\RaggedRight
11. $\blacklozenge$ 模型展示$\blacklozenge$

\vspace{0.5em}
\noindent
如图 1，把A字形相似的两个三角形中的一个固定，另一个三角形绕其公共顶点旋转，在旋转的过程中生成一对新的相似三角形.

\vspace{0.5em}
\noindent
$\blacklozenge$ 理解模型$\blacklozenge$

\vspace{0.5em}
\noindent
（1）如图 2，在$\triangle ABC$中，$AB = AC$，点$D$在$AB$边上，$\angle CDE = \angle BAC = 60^\circ$，$CD = ED$，连接$BE$，$EC$．则$\angle EBA = \underline{\quad\quad\quad}$，$AD$与$EB$的数量关系是$\underline{\quad\quad\quad}$．

\vspace{0.5em}
\noindent
（2）如图 3，在$\text{Rt}\triangle ABC$和$\text{Rt}\triangle ADE$中，$\angle BAC = \angle DAE = 90^\circ$，$\angle ACB = \angle AED = 30^\circ$，点$D$在$BC$边上，$AC$与$DE$交于点$F$，$\frac{DF}{CF} = \frac{5\sqrt{3}}{6}$，求$\frac{AD}{BD}$的值

\vspace{0.5em}
\noindent
$\blacklozenge$ 拓展应用$\blacklozenge$

\vspace{0.5em}
\noindent
（3）如图 4，点$E$为正方形$ABCD$的边$AB$上的三等分点，以$DE$为边在$DE$上方作正方形$DEFG$，点$O$为正方形$DEFG$的中心，若$OA = 2\sqrt{2}$，请直接写出线段$EF$的长度．
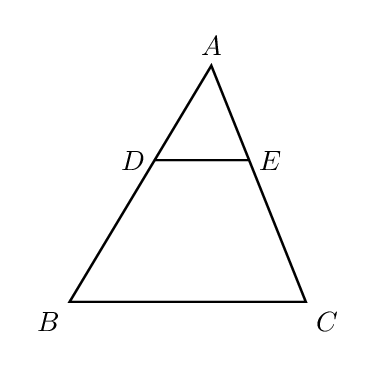
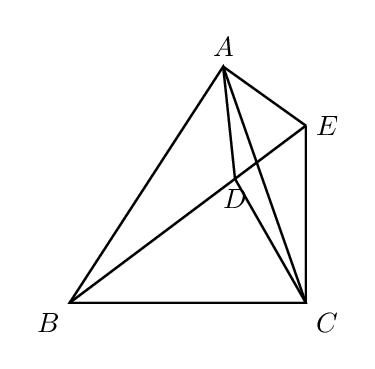
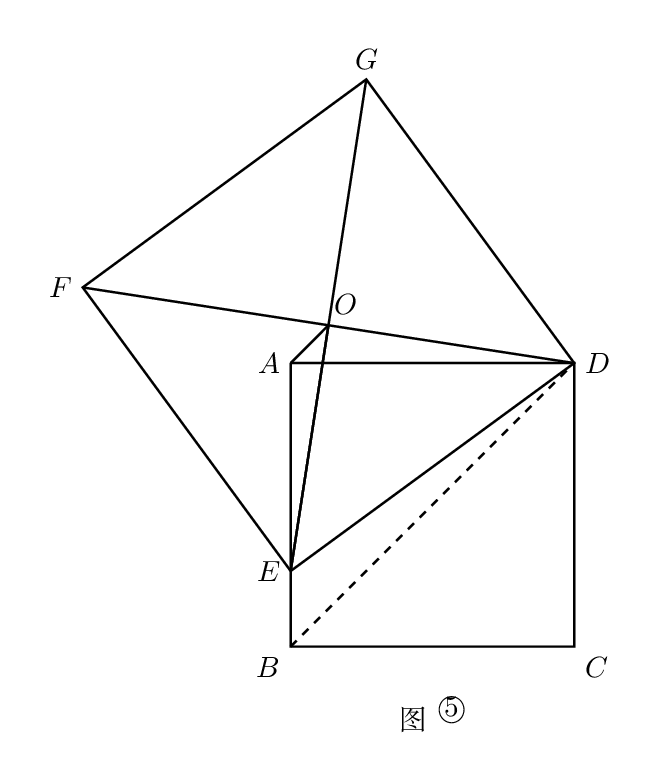
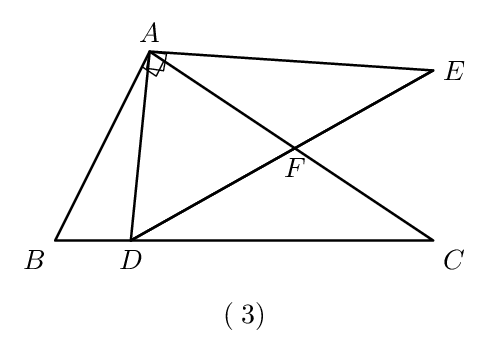
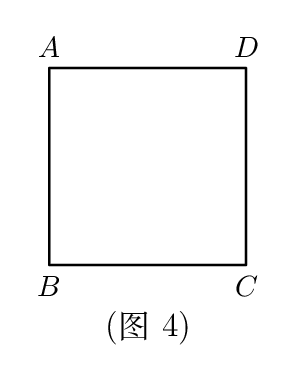
【解答】
\noindent
\textbf{【答案】}（1）$120^\circ$；$AD = EB$；（2）$\dfrac{AD}{BD} = \dfrac{5}{2}$；（3）$2\sqrt{10}$或$4\sqrt{13}$\\

\textbf{【分析】}本题是四边形综合题，考查了正方形的性质，等边三角形的判定与性质，全等三角形的判定与性质，\\
相似三角形的判定与性质，勾股定理，锐角三角函数等知识点，合理分类讨论是解题的关键．\\

（1）利用等边三角形的判定与性质证出$\triangle ACD \cong \triangle BCE$，即可通过全等的性质解答；\\

（2）连接$EC$，证出$\triangle ABC \backsim \triangle ADE$得到$\dfrac{AE}{AD} = \dfrac{AC}{AB}$，证出$\triangle BAD \backsim \triangle CAE$得到$\dfrac{AD}{BD} = \dfrac{AE}{CE}$，\\
证出$\triangle AFD \backsim \triangle EFC$得到$\dfrac{AD}{EC} = \dfrac{DF}{CF}$，通过边的比值关系转化求解即可；\\

（3）连接$BD$，分类讨论$AE = \dfrac{1}{3}AB$和$BE = \dfrac{1}{3}AB$时两种情况，利用边的比值关系求出$AE$和$AD$的长，\\
再利用勾股定理求解即可．\\

\textbf{【详解】}（1）解：$\because AB = AC$，$CD = ED$，$\angle CDE = \angle BAC = 60^\circ$，\\
$\therefore \triangle ABC$和$\triangle DEC$为等边三角形，\\
$\therefore \angle ACB = \angle DCE = \angle CBA = 60^\circ$，\\
$\therefore \angle ACB - \angle DCB = \angle DCE - \angle DCB$，\\
$\therefore \angle ACD = \angle BCE$，\\

$\therefore \triangle ACD$和$\triangle BCE$中，\\
$\begin{cases}
AC = BC \\
\angle ACD = \angle BCE \\
DC = EC
\end{cases}$\\
$\therefore \triangle ACD \cong \triangle BCE$\\

$\therefore AD = EB$，$\angle EBC = \angle BAC = 60^\circ$\\
$\therefore \angle EBA = \angle EBC + \angle CBA = 60^\circ + 60^\circ = 120^\circ$\\

故答案为：$120^\circ$；$AD = EB$；\\

（2）解：连接$EC$，如图所示：\\

$\because \angle BAC = \angle DAE = 90^\circ$，$\angle AED = \angle ACB = 30^\circ$，\\
$\therefore \triangle ABC \backsim \triangle ADE$，$\angle ABC = \angle ADE = 60^\circ$，$AE = \sqrt{3}AD$\\
$\therefore \dfrac{AE}{AD} = \dfrac{AC}{AB}$，\\

$\because \angle BAD + \angle DAC = 90^\circ$，$\angle CAE + \angle DAC = 90^\circ$，\\
$\therefore \angle BAD = \angle CAE$，\\
$\therefore \triangle BAD \backsim \triangle CAE$，\\

$\therefore \dfrac{AD}{BD} = \dfrac{AE}{CE}$，$\angle ABD = \angle ACE = \angle ADF = 60^\circ$，\\

$\because \angle AFD = \angle EFC$\\
$\therefore \triangle AFD \backsim \triangle EFC$，\\

$\because \dfrac{DF}{CF} = \dfrac{5\sqrt{3}}{6}$，\\
$\therefore \dfrac{AD}{EC} = \dfrac{DF}{CF} = \dfrac{5\sqrt{3}}{6}$，\\
$\therefore EC = \dfrac{2\sqrt{3}}{5}AD$，\\

$\because AE = \sqrt{3}AD$，\\
$\therefore \dfrac{AE}{EC} = \dfrac{\sqrt{3}AD}{\dfrac{2\sqrt{3}}{5}AD} = \dfrac{5}{2}$，\\
$\therefore \dfrac{AD}{BD} = \dfrac{AE}{EC} = \dfrac{5}{2}$；\\

（3）连接$BD$，分两种情况：\\
$^{\textcircled{1}}$当$AE = \dfrac{1}{3}AB$时，，如图$^{\textcircled{3}}$ 所示：\\

$\because$四边形$DEFG$是正方形，\\
$\therefore EF = ED$，对角线$FD$与$EG$互相垂直平分，\\
$\therefore \triangle DEO$为等腰直角三角形，\\
$\therefore \dfrac{OD}{DE} = \sin45^\circ = \dfrac{\sqrt{2}}{2}$，\\

在$\text{Rt}\triangle ABD$中，$\dfrac{AD}{BD} = \sin45^\circ = \dfrac{\sqrt{2}}{2}$，\\
$\therefore \dfrac{OD}{DE} = \dfrac{AD}{BD}$，\\

$\because \angle ODA + \angle ADE = 45^\circ = \angle BDE + \angle ADE$，\\
$\therefore \angle ODA = \angle BDE$，\\
$\therefore \triangle AOD \backsim \triangle BED$，\\

$\therefore \dfrac{AO}{BE} = \dfrac{OD}{DE} = \dfrac{AD}{BD} = \dfrac{\sqrt{2}}{2}$，\\
$\therefore \dfrac{AO}{\dfrac{2}{3}AB} = \dfrac{\sqrt{2}}{2}$，\\

$\because OA = 2\sqrt{2}$，\\
$\therefore AB = 6 = AD$，\\
$\therefore AE = \dfrac{1}{3}AB = 2$，\\

$\therefore$在$\text{Rt}\triangle AED$中，$ED = \sqrt{AE^2 + AD^2} = \sqrt{2^2 + 6^2} = 2\sqrt{10}$，\\
$\therefore EF = ED = 2\sqrt{10}$；\\

$^{\textcircled{2}}$当$BE = \dfrac{1}{3}AB$时，如图$^{\textcircled{4}}$ 所示：\\

同$^{\textcircled{1}}$可得：$\dfrac{AO}{BE} = \dfrac{OD}{DE} = \dfrac{\sqrt{2}}{2}$，\\
$\therefore \dfrac{OA}{\dfrac{1}{3}AB} = \dfrac{\sqrt{2}}{2}$，\\

$\because OA = 2\sqrt{2}$，\\
$\therefore AB = 12 = AD$，\\
$\therefore AE = \dfrac{2}{3}AB = 8$，\\

$\therefore$在$\text{Rt}\triangle AED$中，$ED = \sqrt{AE^2 + AD^2} = \sqrt{8^2 + 12^2} = 4\sqrt{13}$，\\
$\therefore EF = ED = 4\sqrt{13}$；\\

综上所述，线段$EF$的长度为：$2\sqrt{10}$或$4\sqrt{13}$．
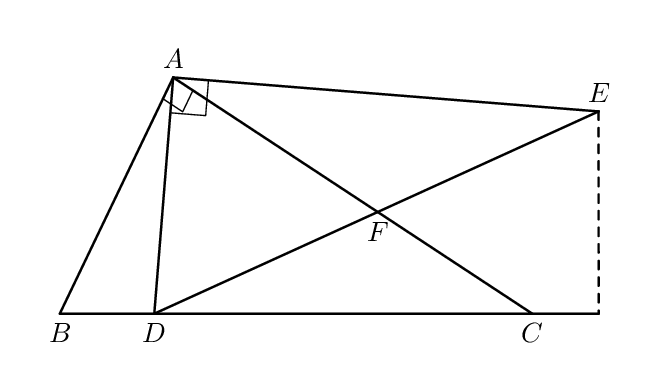
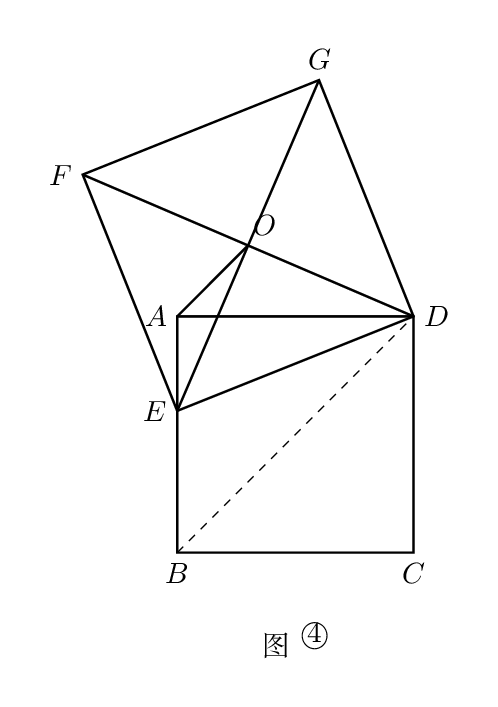
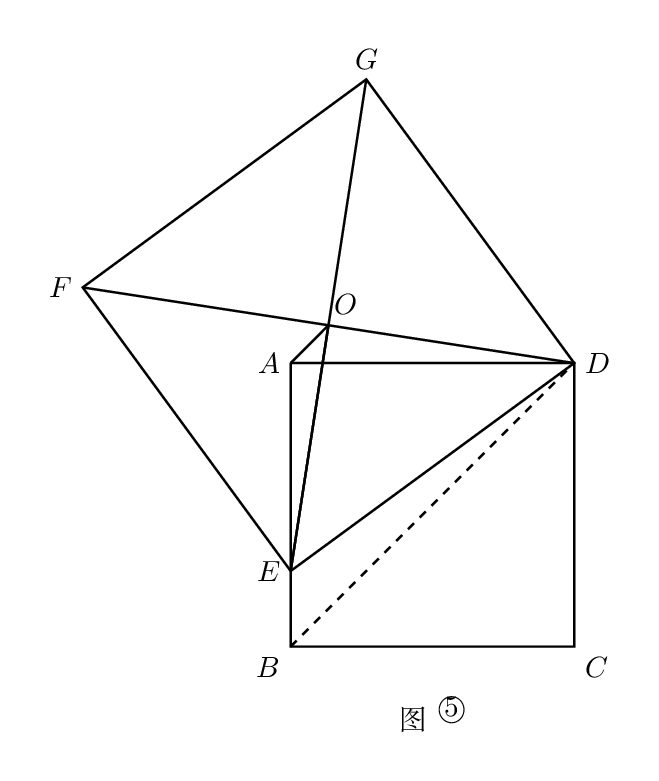